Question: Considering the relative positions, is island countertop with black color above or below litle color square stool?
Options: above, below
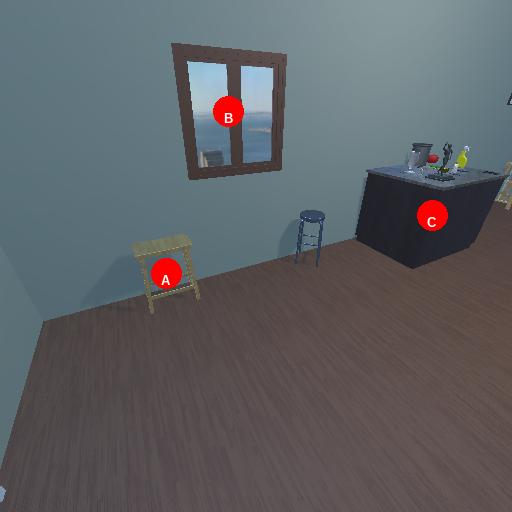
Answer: above